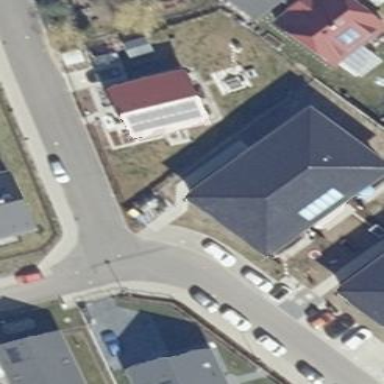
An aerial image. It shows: Apartment building with hipped roof.